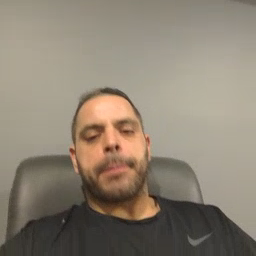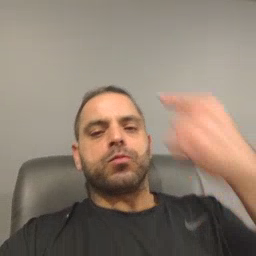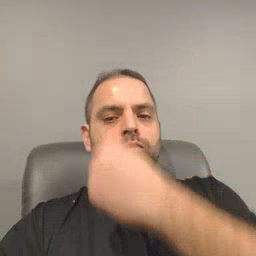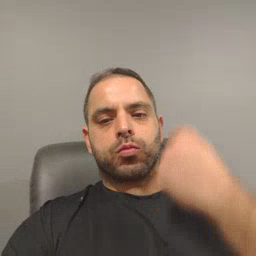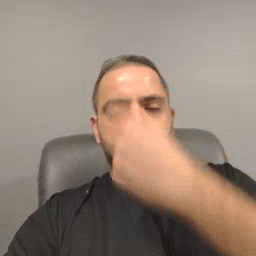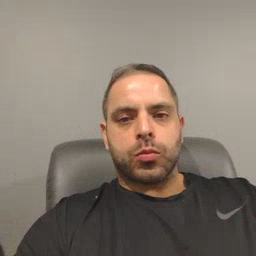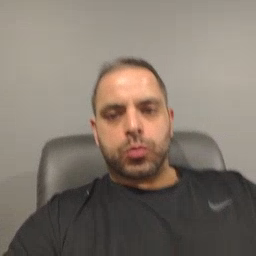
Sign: face